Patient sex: M
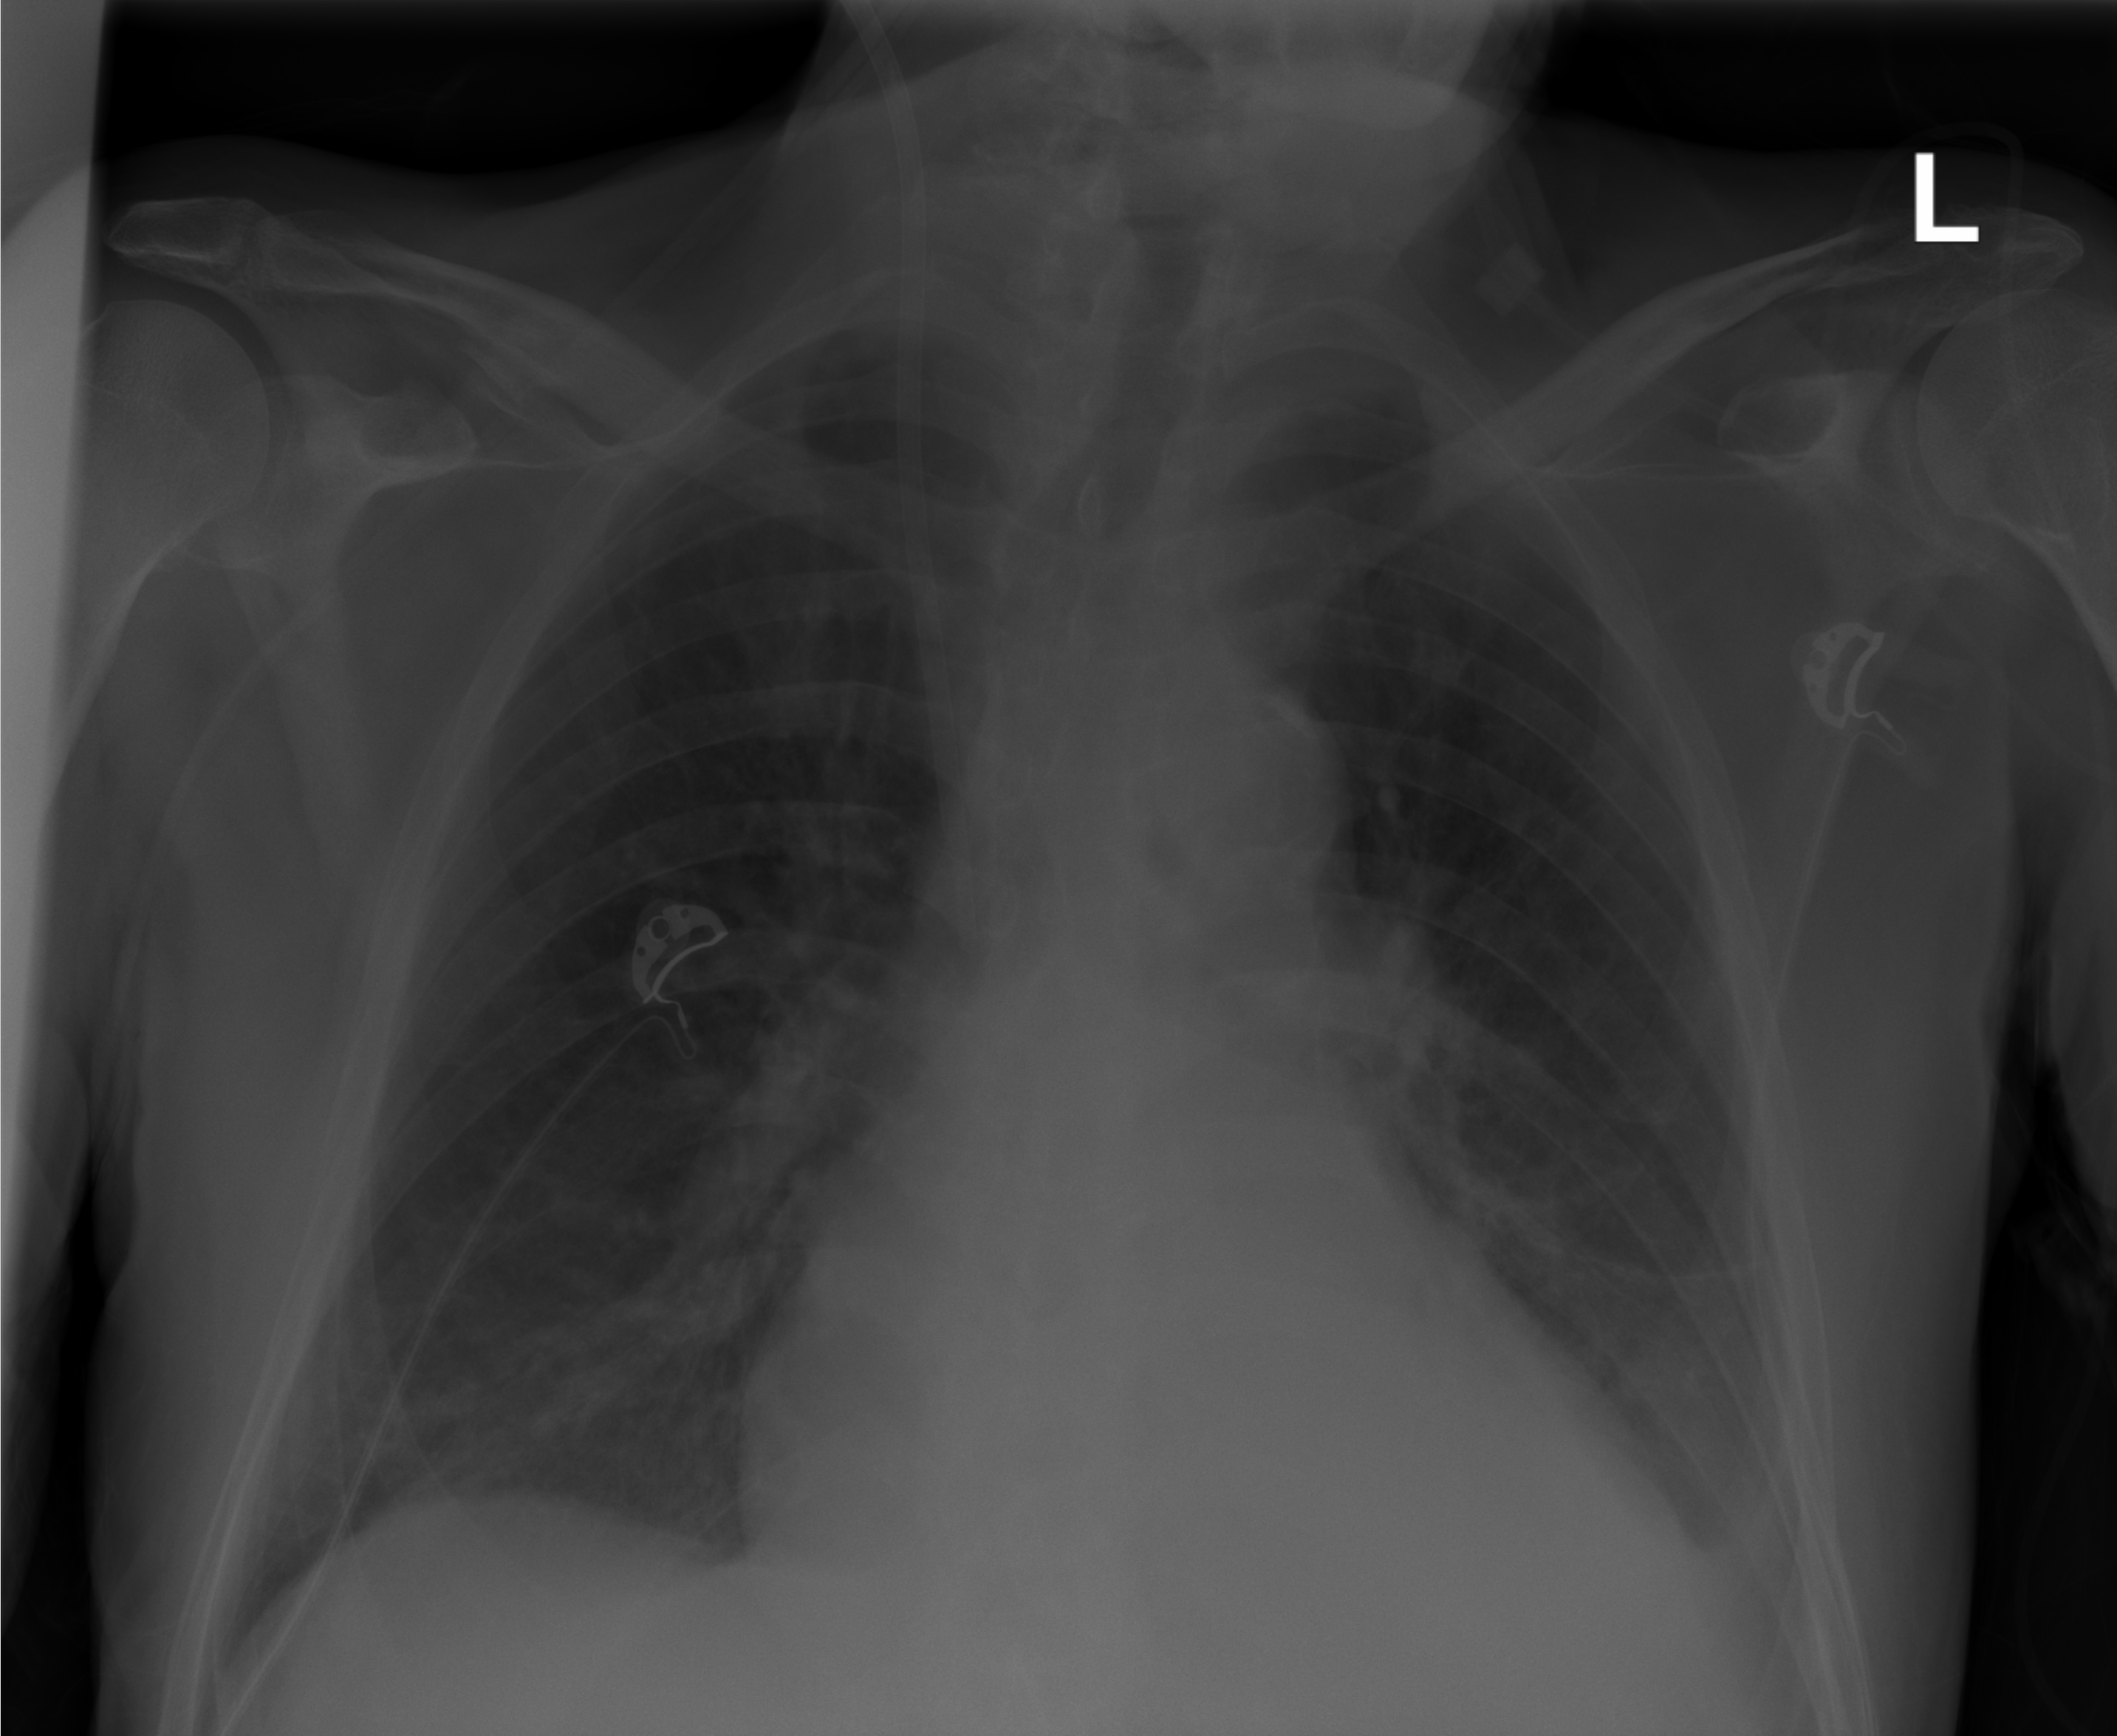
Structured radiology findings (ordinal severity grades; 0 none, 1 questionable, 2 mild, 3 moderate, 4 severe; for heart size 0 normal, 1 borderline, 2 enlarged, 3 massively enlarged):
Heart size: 2
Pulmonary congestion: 2
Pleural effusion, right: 0
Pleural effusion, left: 2
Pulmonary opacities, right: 0
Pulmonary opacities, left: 0
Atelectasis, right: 2
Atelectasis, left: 2